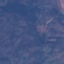
Land use / land cover: HerbaceousVegetation